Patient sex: F
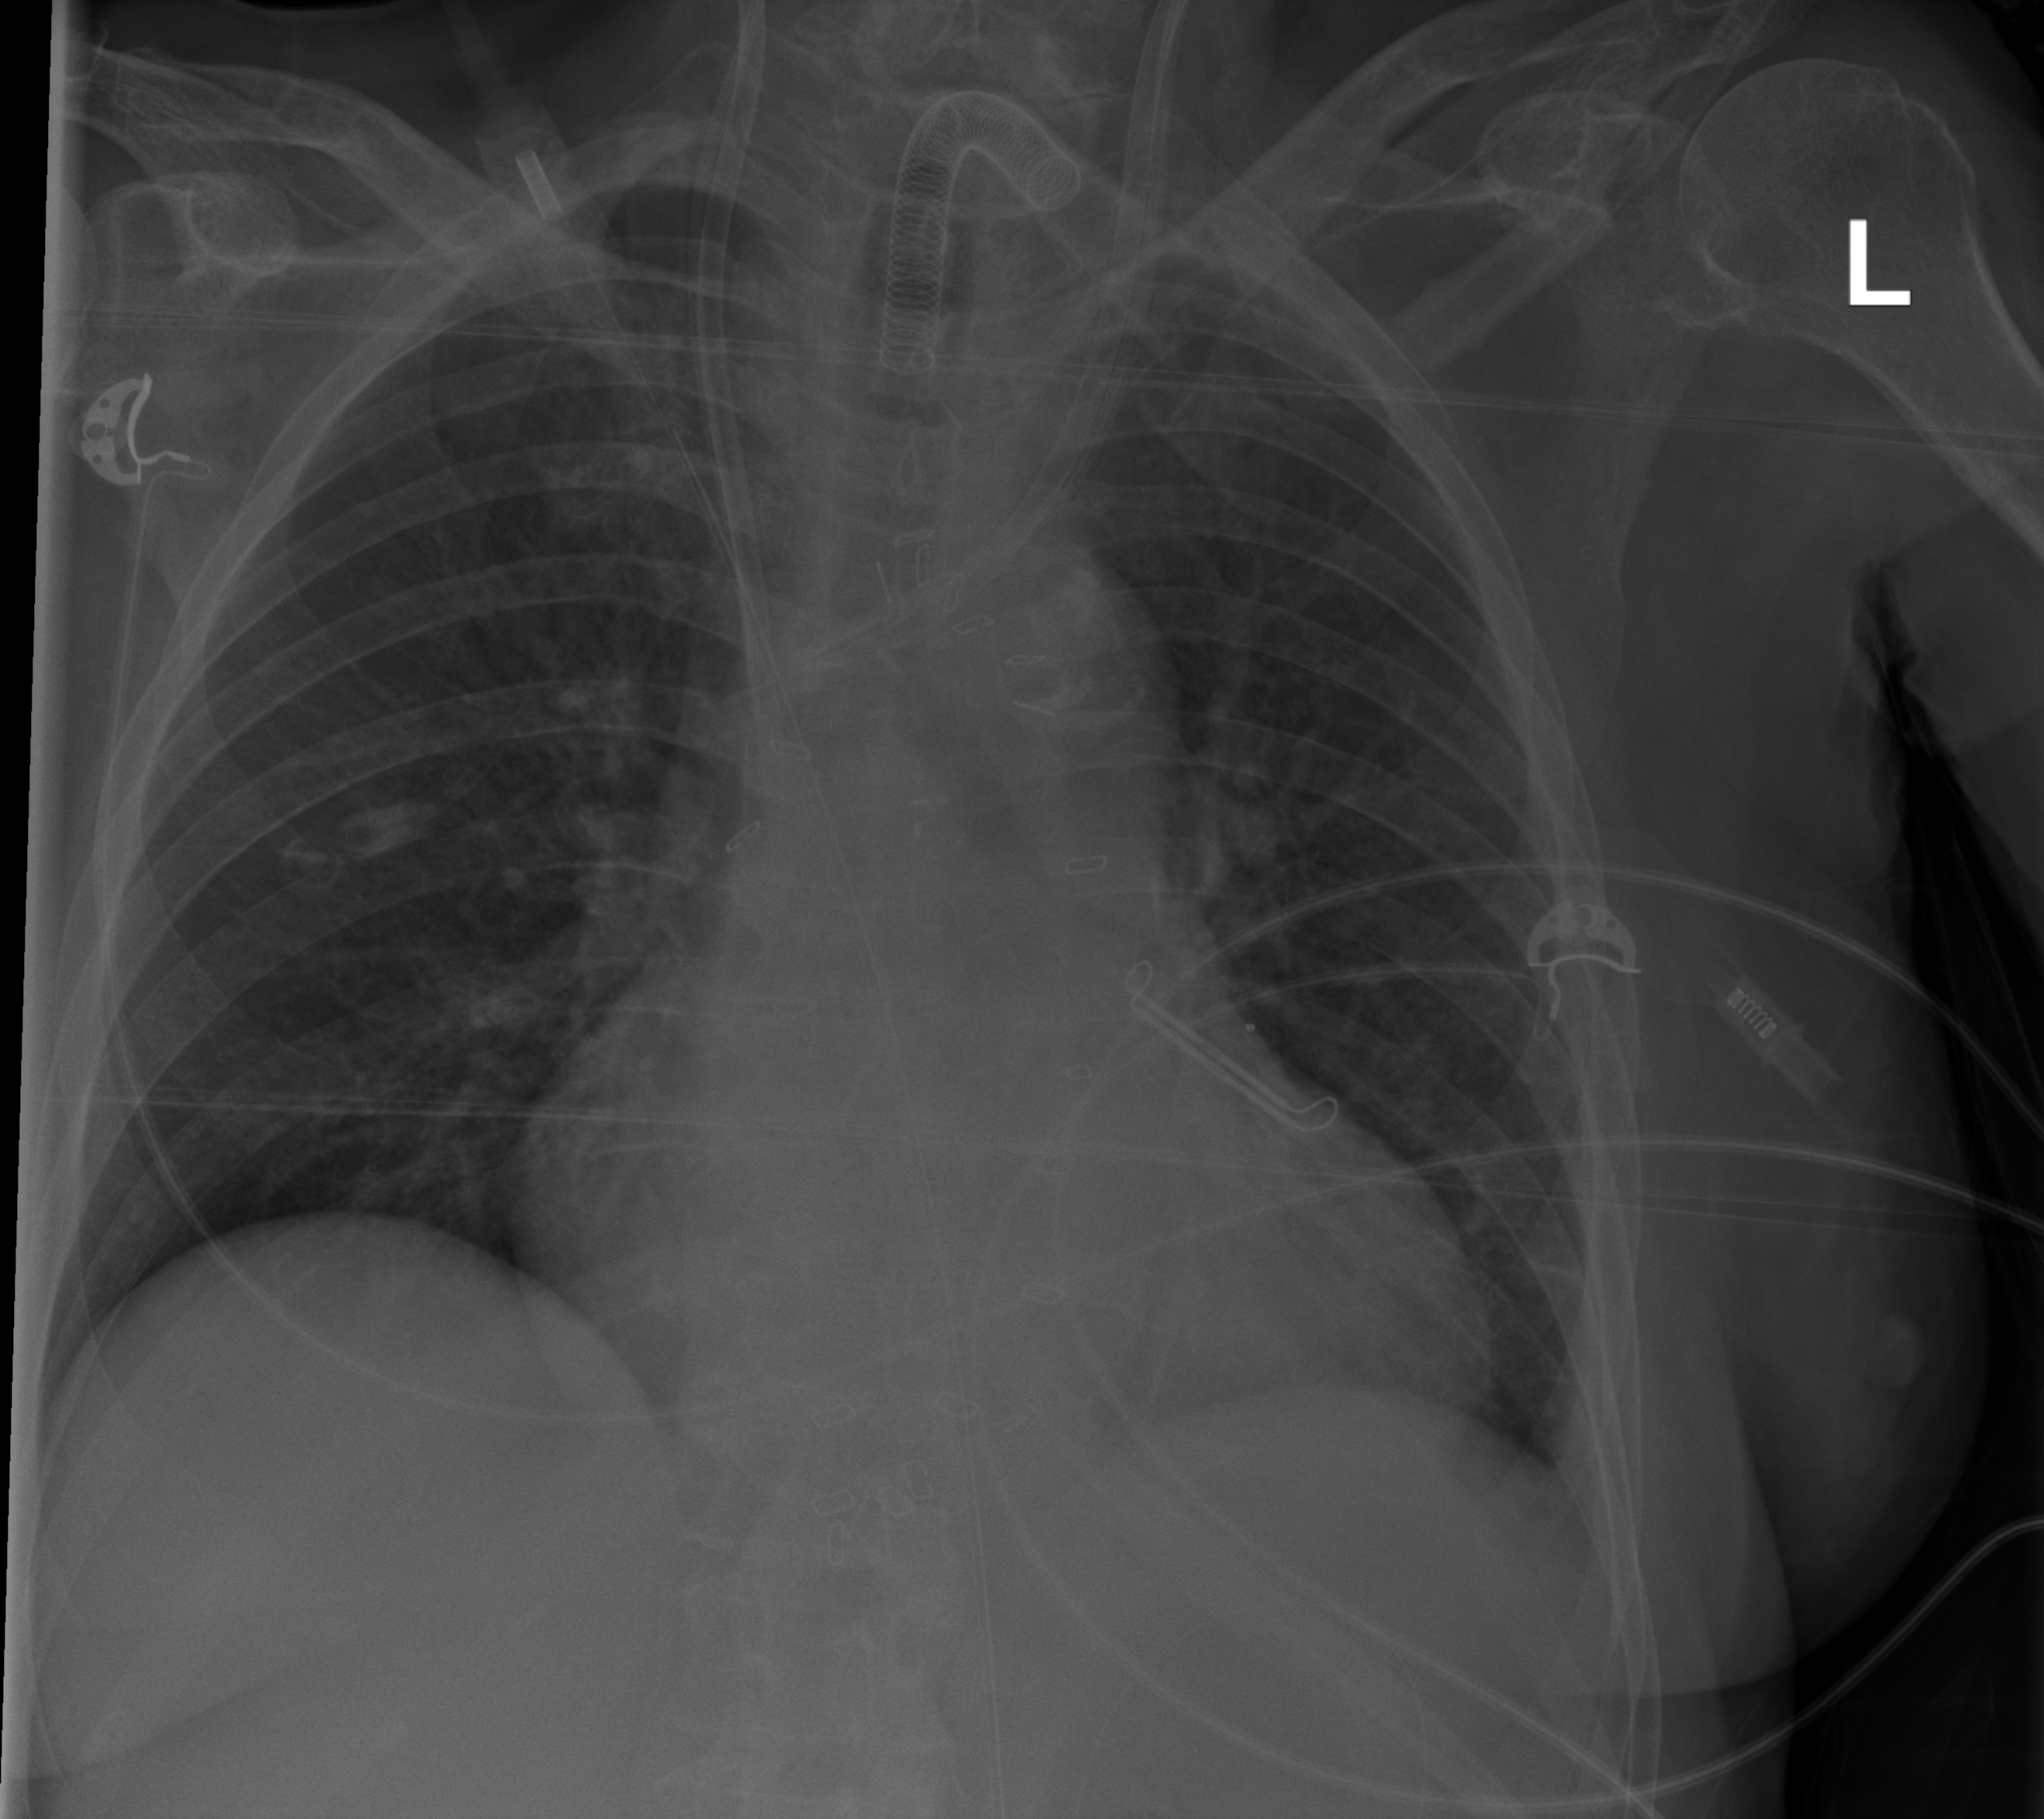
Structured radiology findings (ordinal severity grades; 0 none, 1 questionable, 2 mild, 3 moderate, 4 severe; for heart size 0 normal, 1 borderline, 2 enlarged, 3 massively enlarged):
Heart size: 2
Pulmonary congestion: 2
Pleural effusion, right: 0
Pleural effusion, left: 1
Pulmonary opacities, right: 0
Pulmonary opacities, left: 0
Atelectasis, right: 0
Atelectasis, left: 1